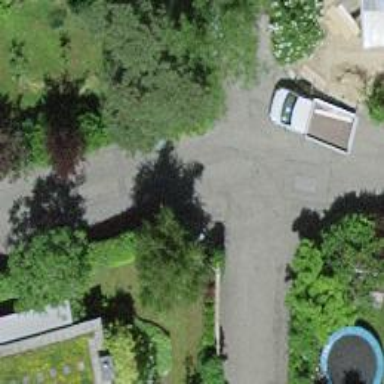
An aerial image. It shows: Driveway with pebblestone surface.